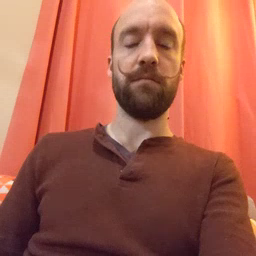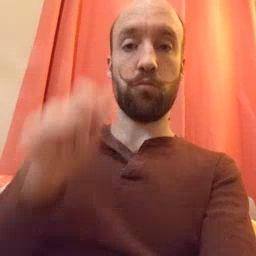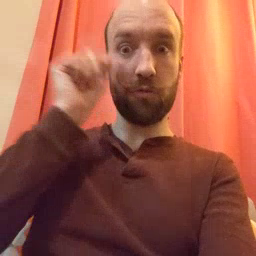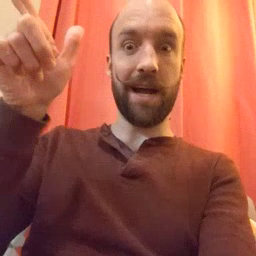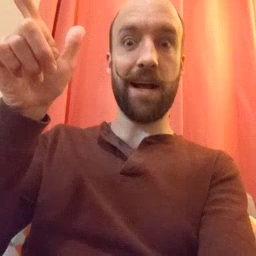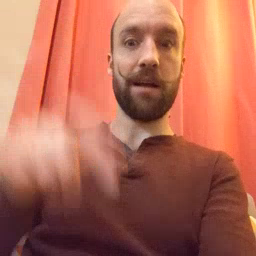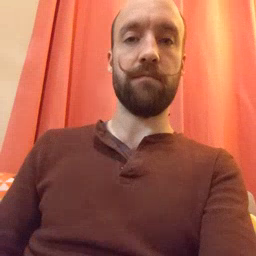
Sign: wake